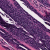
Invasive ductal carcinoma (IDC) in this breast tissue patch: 0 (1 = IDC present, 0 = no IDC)